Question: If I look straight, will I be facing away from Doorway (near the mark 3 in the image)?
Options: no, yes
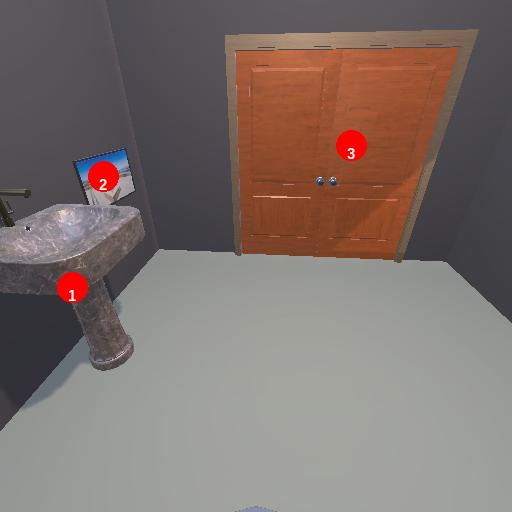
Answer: no